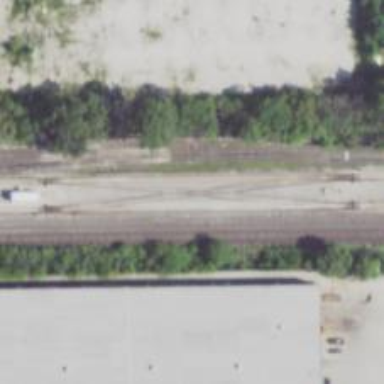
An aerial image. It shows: Railway crossing.